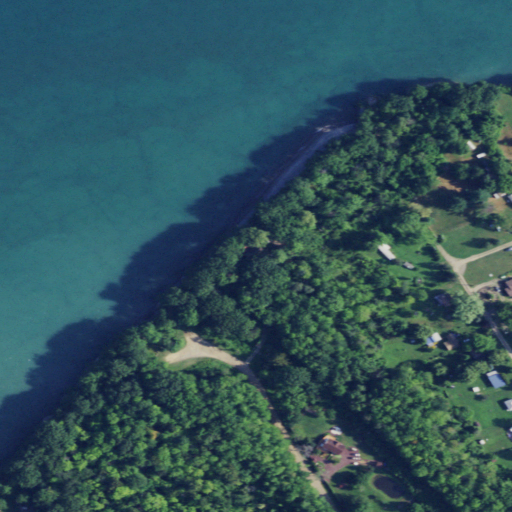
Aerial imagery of beach in New York named Ripley Beach containing open water, deciduous forest, open development, mixed forest, grassland, and cultivated crops